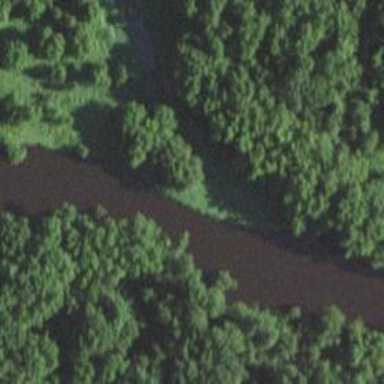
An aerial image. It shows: Beautiful river scene.